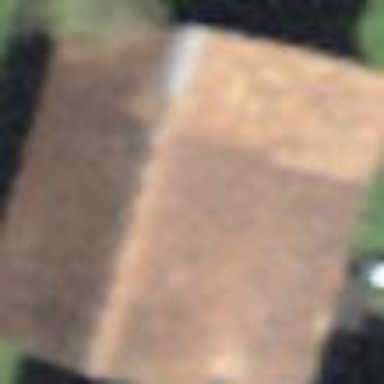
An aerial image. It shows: Barn.